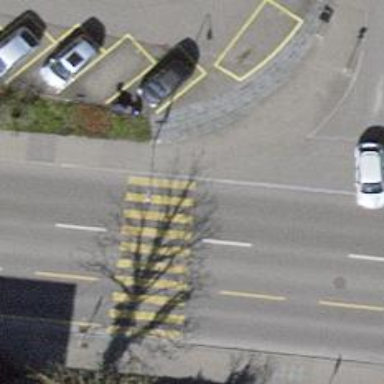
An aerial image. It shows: Secondary road with asphalt surface. There is separate cycle lane and sidewalk.